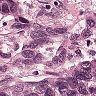
Metastatic tissue present: yes